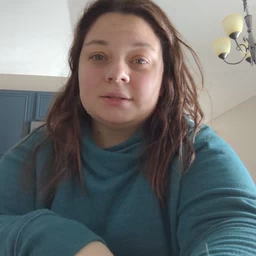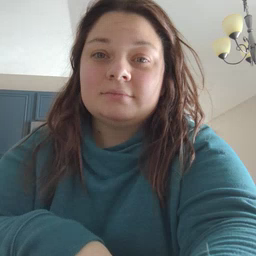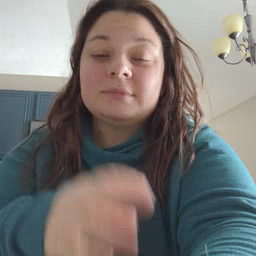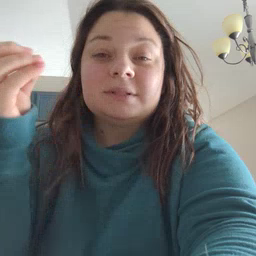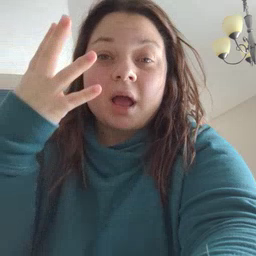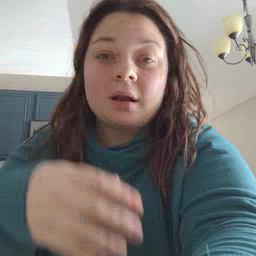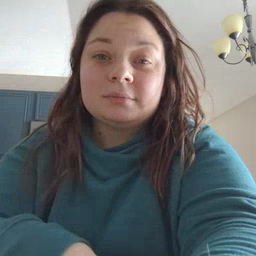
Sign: sun